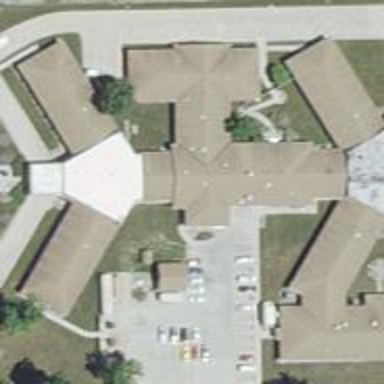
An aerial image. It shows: Nursing home.